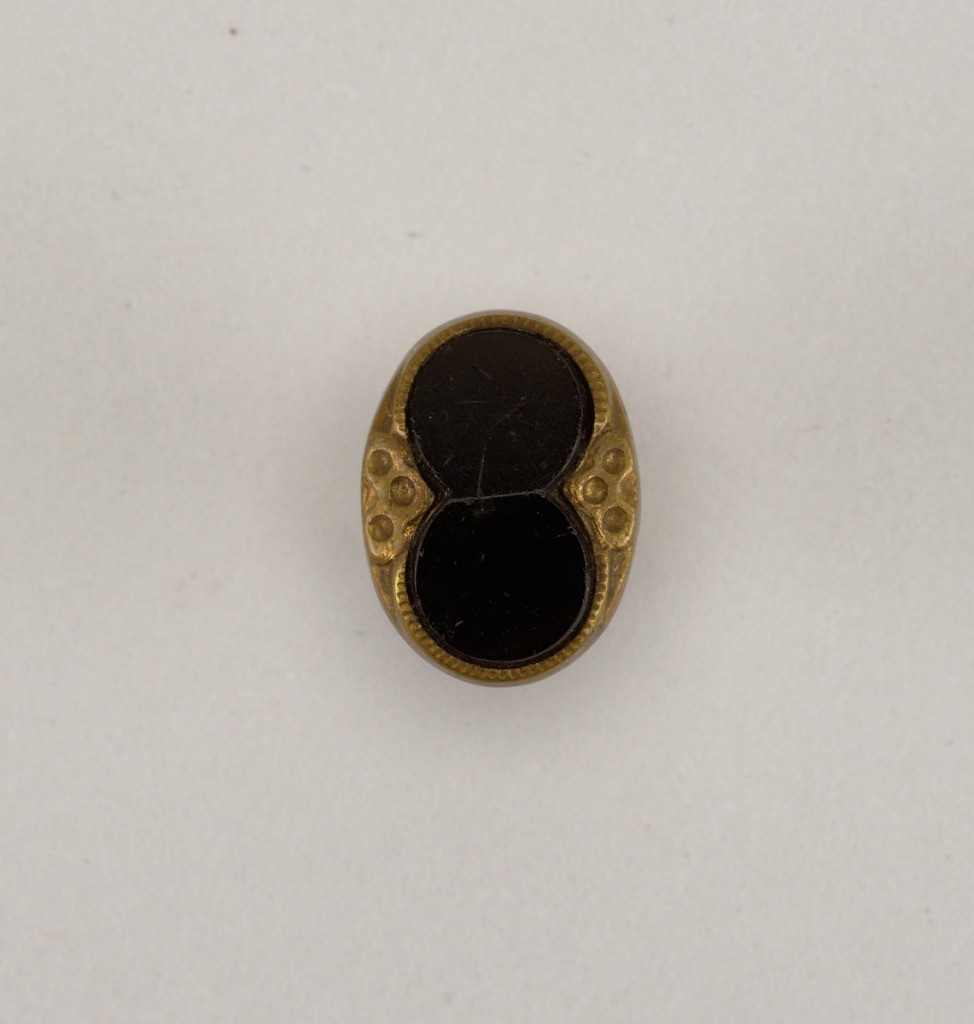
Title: Button
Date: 19th century
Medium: black glass and brass
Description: oval button in design of brass rim with triangular ornament at either side holding a piece of black glass in shape of a figure 8 - brass back and shank.